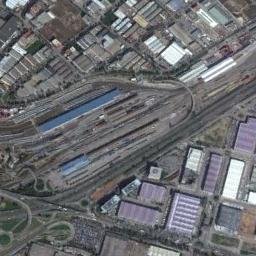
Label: railway_station